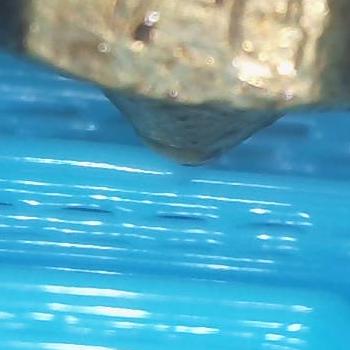
Flow rate: 283%